Interaction volume radius: 5 \u00c5
Interaction volume height: 30 \u00c5
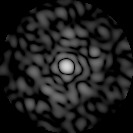
Disorder parameter: 0.8779